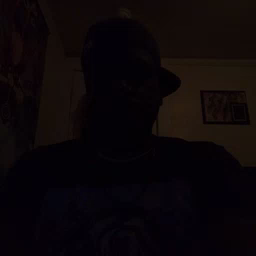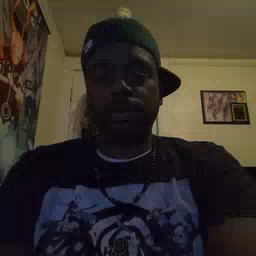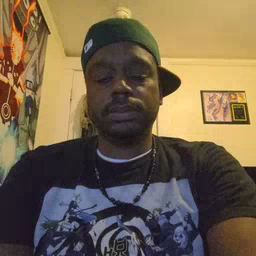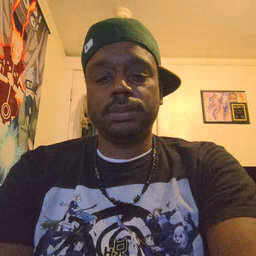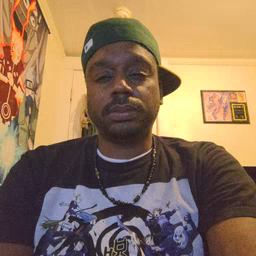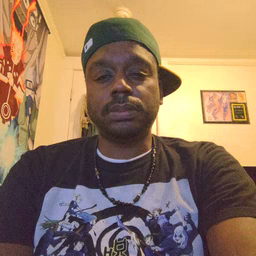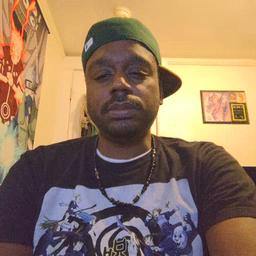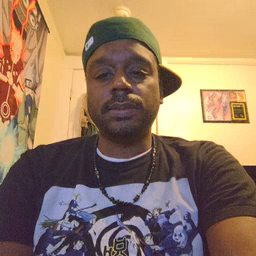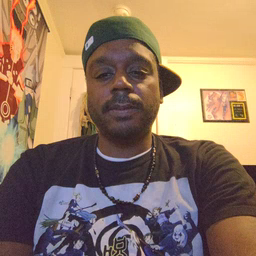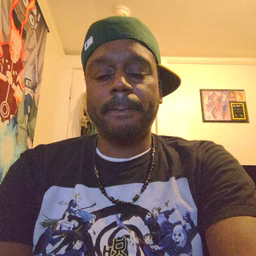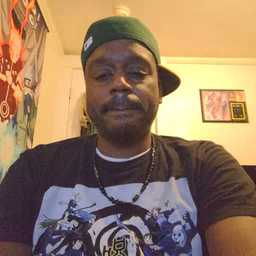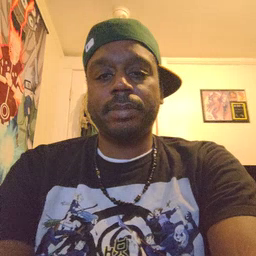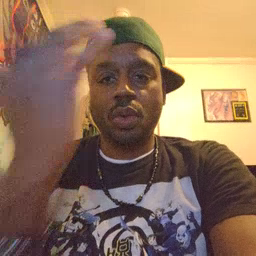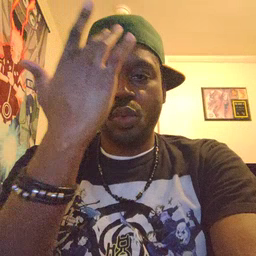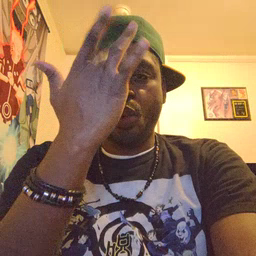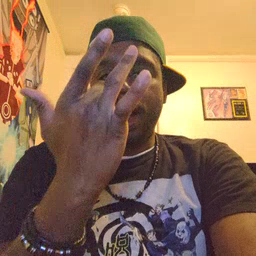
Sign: why